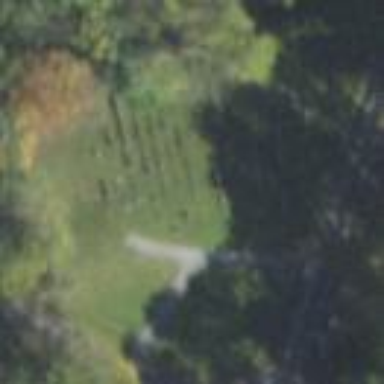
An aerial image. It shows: Cemetery.